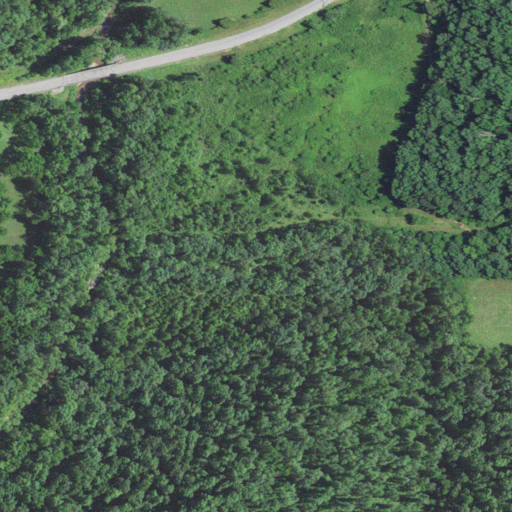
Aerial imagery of valley in Missouri named Stall Hollow containing deciduous forest, pasture, mixed forest, open development, grassland, and low intensity development